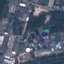
Land use / land cover: Industrial